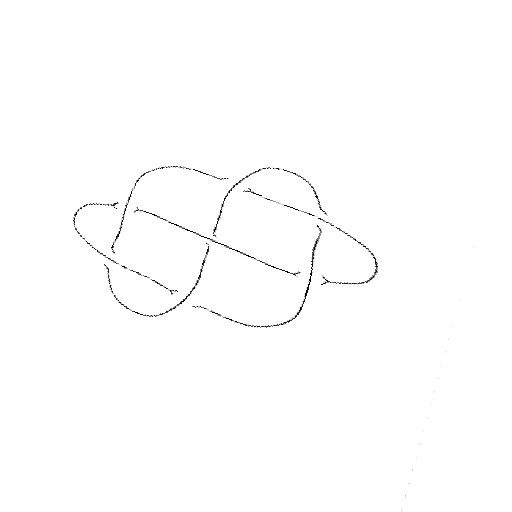
Crossing number: 7